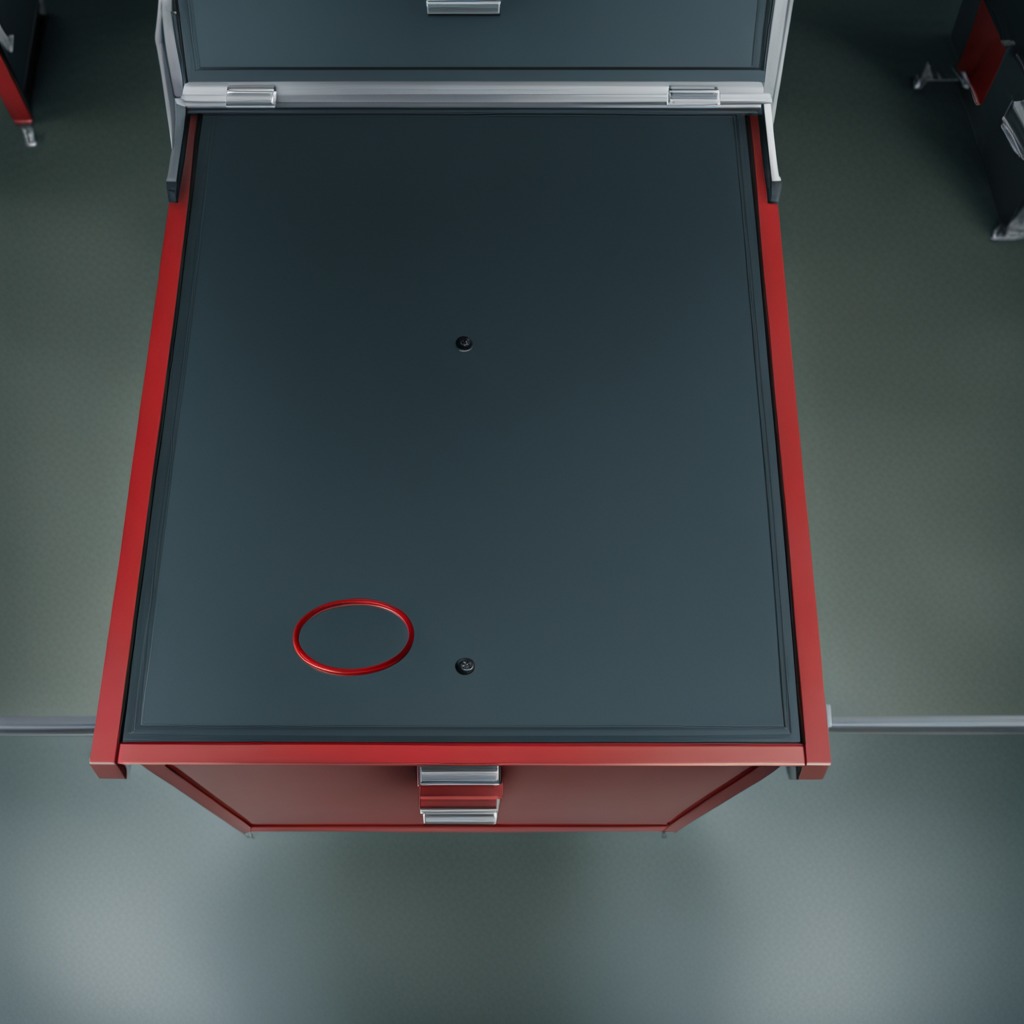
A rubber O-ring lies on the toolbox surface.